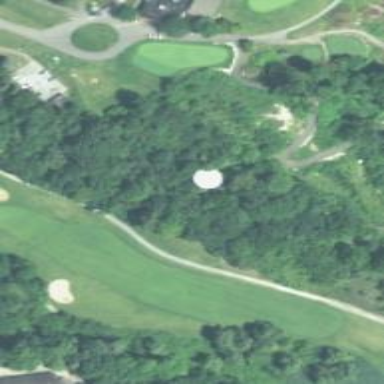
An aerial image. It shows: Scenic golf fairway.